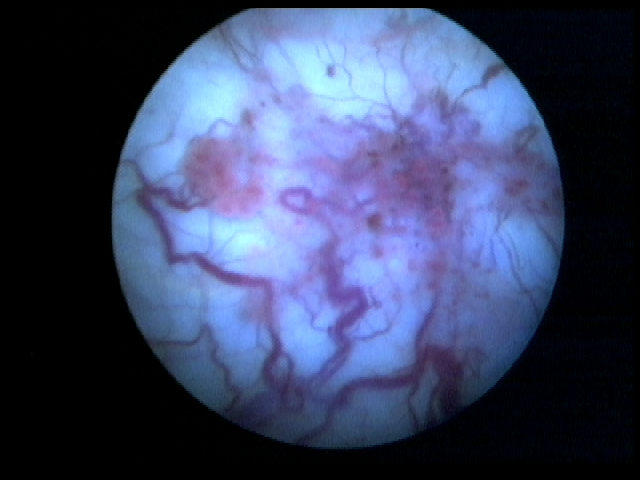
Modality: BLC
Class: Non-malignant
Subclass: BenignNOS
Lesion: L1
Morphology: Papillary
Bladder cancer association: No